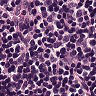
Metastatic tissue present: no